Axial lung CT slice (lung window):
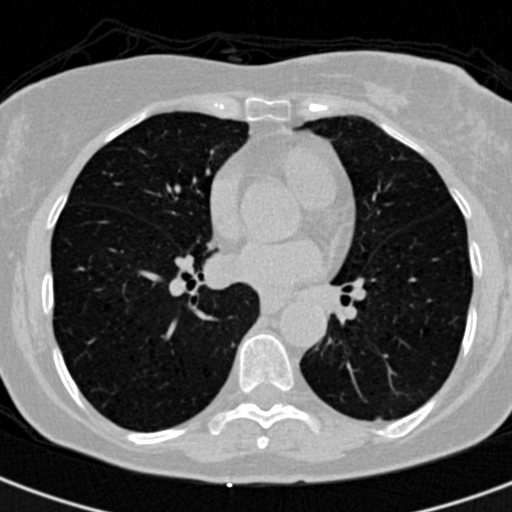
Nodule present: no